Question: In Core Data I have one to many relationship - each layout has many lines:

I am trying to display data inside a table view by grouping into layouts:
'''
Layout Nr 2342 (with orderPosition 1)
Line 1
Line 2
Line ...
Layout Nr 2123 (with orderPosition 2)
Line 1
Line ...
...
'''
I am using 'NSFetchedResultsController' that I create like this:
'''
NSEntityDescription *entity = [NSEntityDescription entityForName:@"Line" inManagedObjectContext:managedObjectContext];
NSSortDescriptor *orderPositionDescriptor = [[NSSortDescriptor alloc] initWithKey:@"layout.orderPosition" ascending:YES];
NSFetchRequest *fetchRequest = [[NSFetchRequest alloc] init];
[fetchRequest setSortDescriptors:@[orderPositionDescriptor]];
[fetchRequest setEntity:entity];
NSPredicate *predicate = [NSPredicate predicateWithFormat:[NSString stringWithFormat:@"section=='my_section'"]];
[fetchRequest setPredicate:predicate];
self.fetchController = [[NSFetchedResultsController alloc]
initWithFetchRequest:fetchRequest
managedObjectContext:managedObjectContext
sectionNameKeyPath:@"layout.groupNumber"
cacheName:nil];
'''
So I set fetch controller to group in sections by layout groupNumber, I also set sort descriptor to order by layout position (each layout has its own position). As soon as data is added to core data, it is displayed in the table view. Everything works great, till the moment when I try to change 'NSFetchRequest' predicate of the existing 'NSFetchedResultsController':
'''
NSPredicate *predicate = [NSPredicate predicateWithFormat:[NSString stringWithFormat:@"section=='%@'",section]];
[self.fetchController.fetchRequest setPredicate:predicate];
'''
I set exactly the same section in the predicate as it was already set and the data after 'performFetch' displayed in the table is still the same, but layouts (table sections) changes position in the table and lines are displayed in wrong layouts (basically no oder). I figured out that if I set the first sort descriptor the same as sectionNameKeyPath - "layout.groupNumber", then everything works even if I change predicate. But obviously it is not ordered by orderPosition what I want to achieve. Is there any solution for that? Any help would be appreciated.
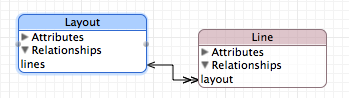
Answer: I found a workaround of my problem. Because each layout group number has unique order position, solution is to group not by groupNumber, but by orderPosition. In that case I can specify orderPosition as the first (and the only) sort descriptor. In case someone else has other better solution, it would be still interesting to hear it.
'''
NSEntityDescription *entity = [NSEntityDescription entityForName:@"Line" inManagedObjectContext:managedObjectContext];
NSSortDescriptor *orderPositionDescriptor = [[NSSortDescriptor alloc] initWithKey:@"layout.orderPosition" ascending:YES];
NSFetchRequest *fetchRequest = [[NSFetchRequest alloc] init];
[fetchRequest setSortDescriptors:@[orderPositionDescriptor]];
[fetchRequest setEntity:entity];
NSPredicate *predicate = [NSPredicate predicateWithFormat:[NSString stringWithFormat:@"section=='my_section'"]];
[fetchRequest setPredicate:predicate];
self.fetchController = [[NSFetchedResultsController alloc]
initWithFetchRequest:fetchRequest
managedObjectContext:managedObjectContext
sectionNameKeyPath:@"layout.orderPosition"
cacheName:nil];
'''